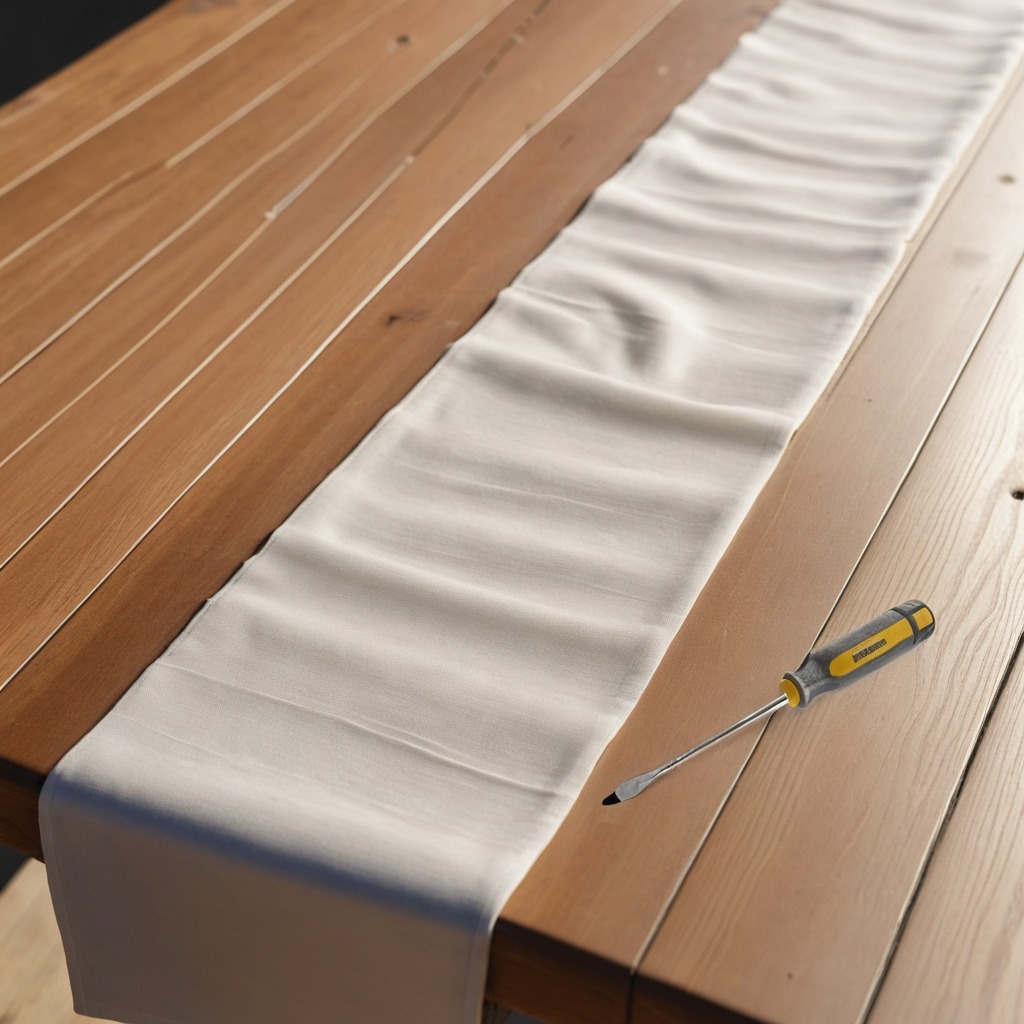
A screwdriver lying on a wooden table in an outdoor workshop during daytime bright natural light soft shadows worn but beneath the cloth